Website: ulta-beauty
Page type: account-selection
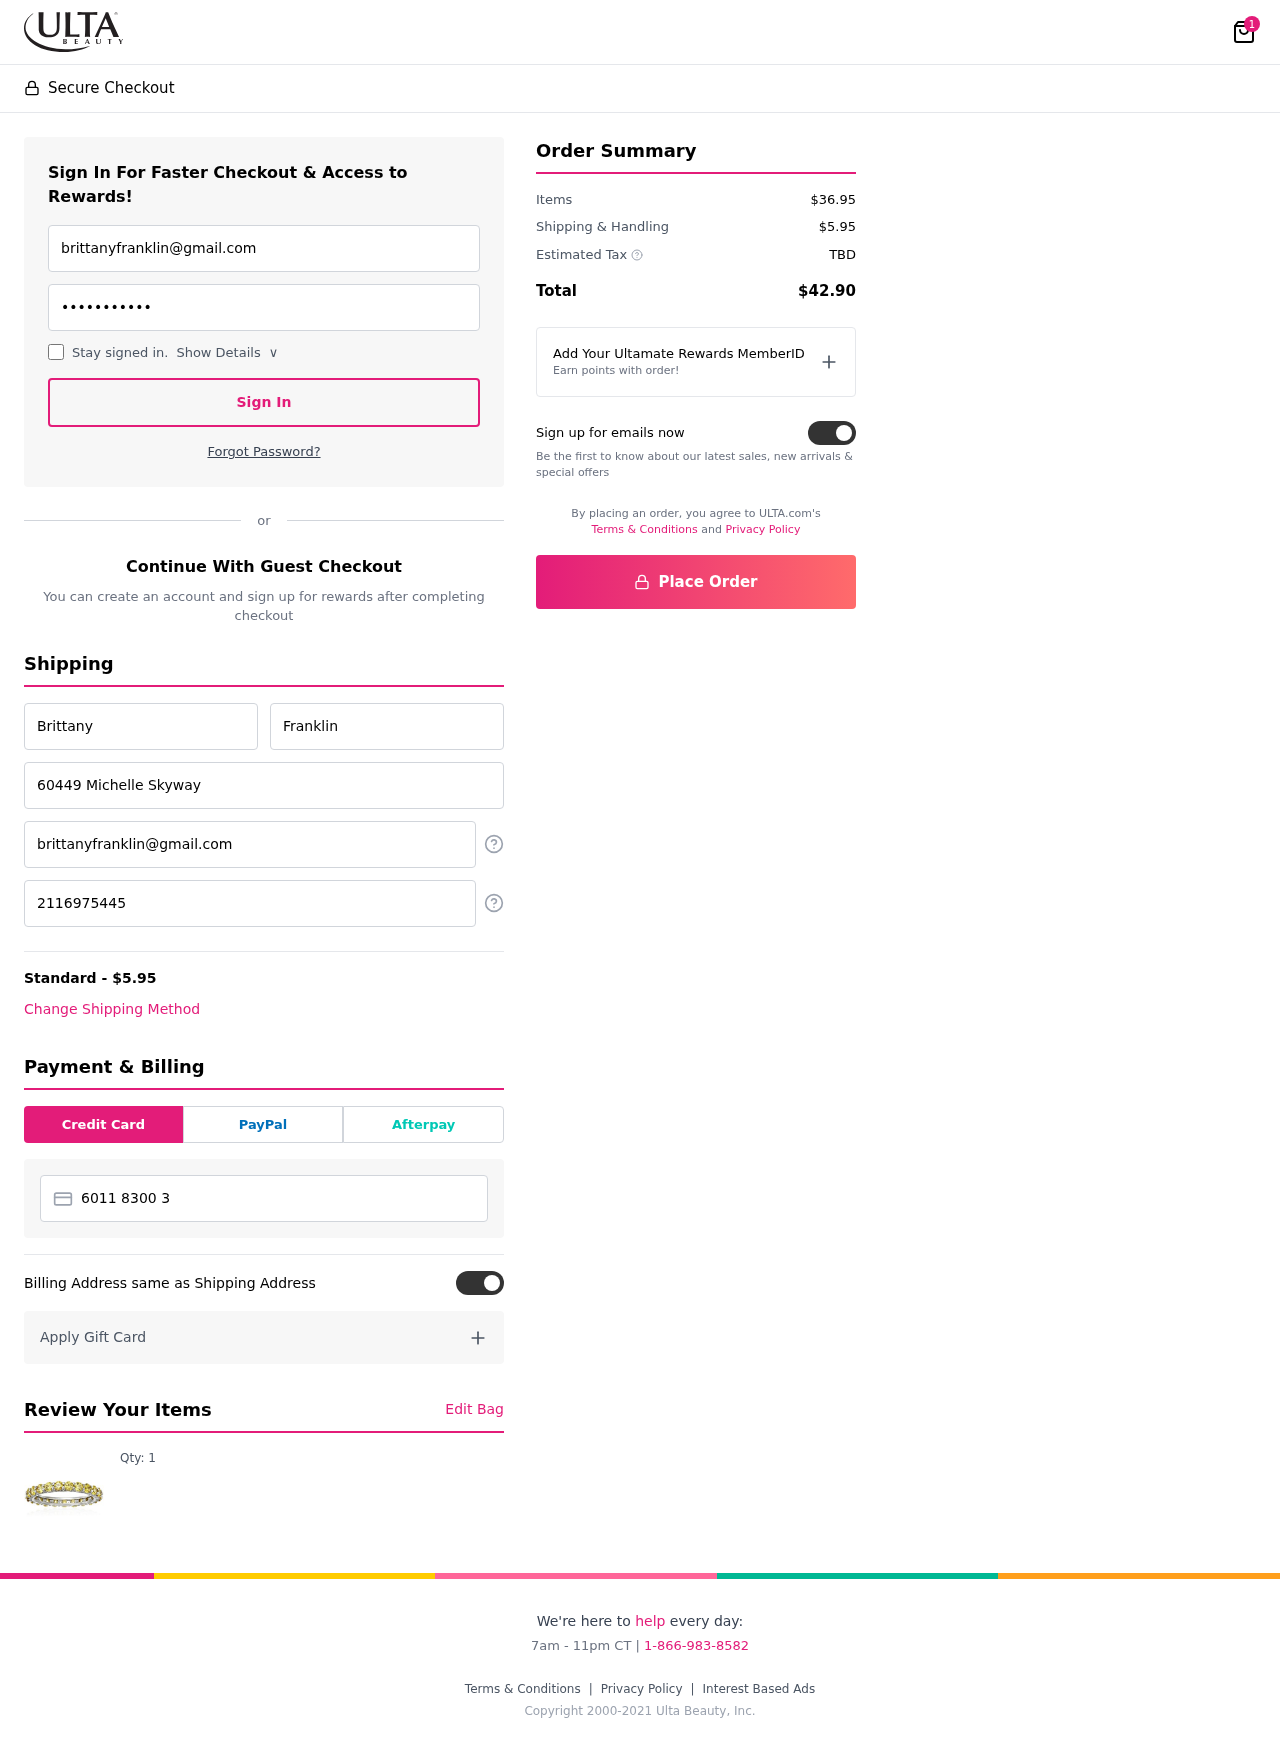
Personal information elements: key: PII_CARD_NUMBER
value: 6011 8300 3643 4177
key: PII_EMAIL
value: brittanyfranklin@gmail.com
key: PII_EMAIL2
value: brittanyfranklin@gmail.com
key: PII_FIRSTNAME
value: Brittany
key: PII_LASTNAME
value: Franklin
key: PII_PHONE
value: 2116975445
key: PII_STREET
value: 60449 Michelle Skyway
Product elements: key: PRODUCT1_QUANTITY
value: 1
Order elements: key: ORDER_NUM_ITEMS
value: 1
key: ORDER_SHIPPING_COST
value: $5.95
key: ORDER_SUBTOTAL
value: $36.95
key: ORDER_TAX
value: TBD
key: ORDER_TOTAL
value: $42.90